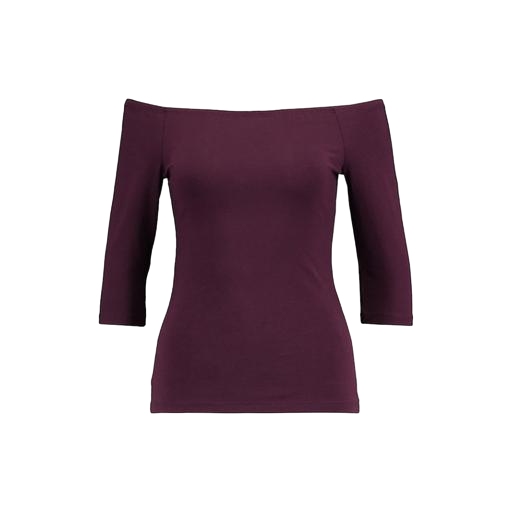
shoulder top, shoulder shirt, shoulder maroon 3/4 length sleeve, white background